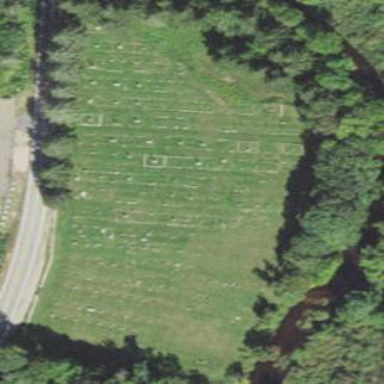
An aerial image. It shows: Private cemetery known as grave yard. It is designated as cemetery in the land use category.